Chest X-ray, PA view. Patient: 30 years old, sex M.
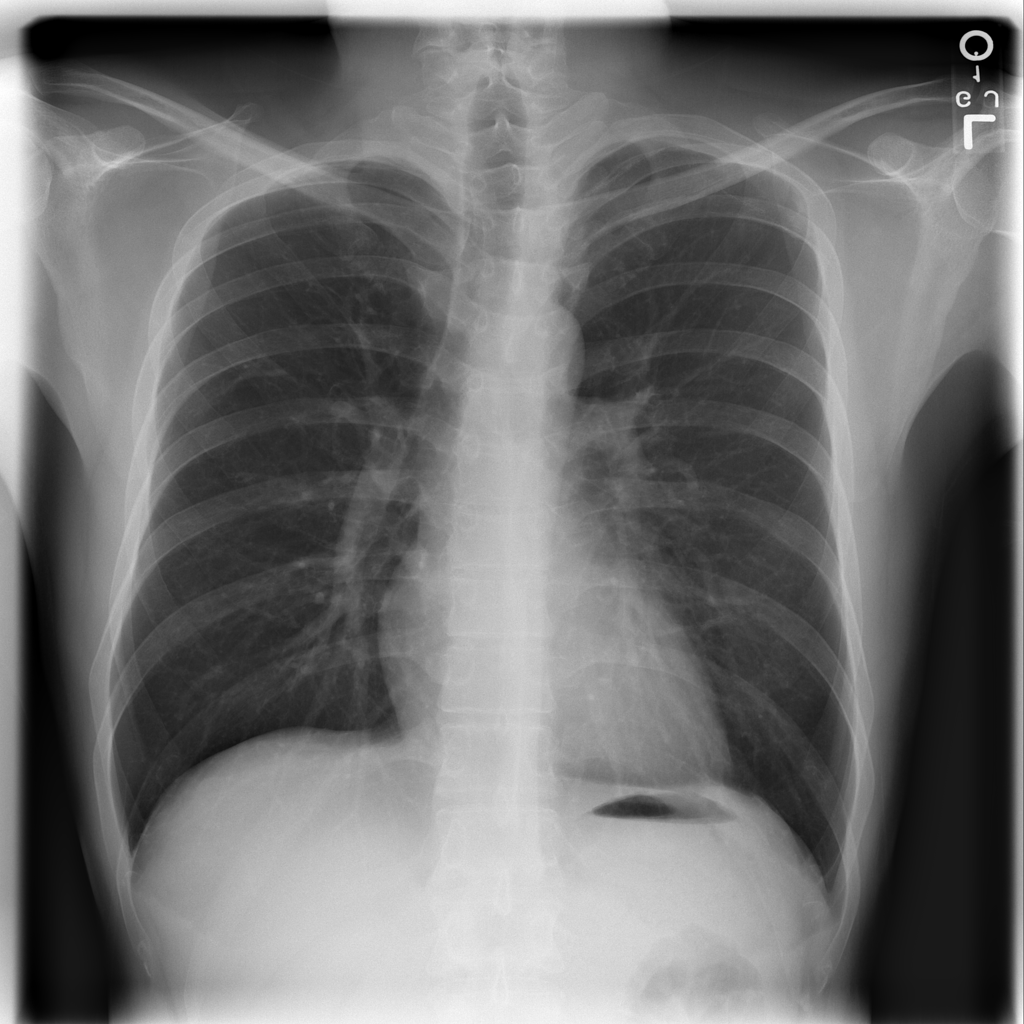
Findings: No Finding